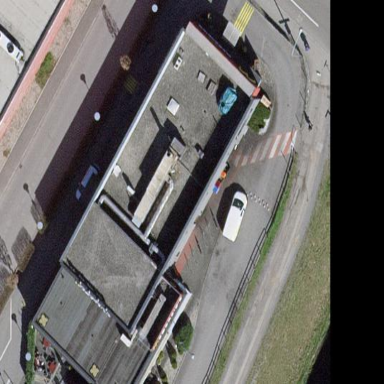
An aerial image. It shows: Fast food restaurant building.